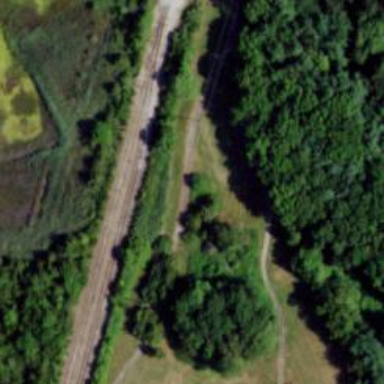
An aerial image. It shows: Railway siding with rails.